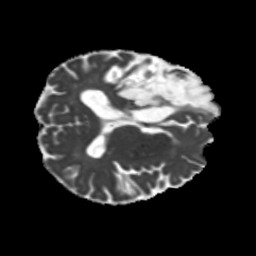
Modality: MD
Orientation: axial
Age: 60
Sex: male
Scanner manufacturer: siemens
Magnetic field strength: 3 T
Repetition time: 5.25 s
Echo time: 0.08 s